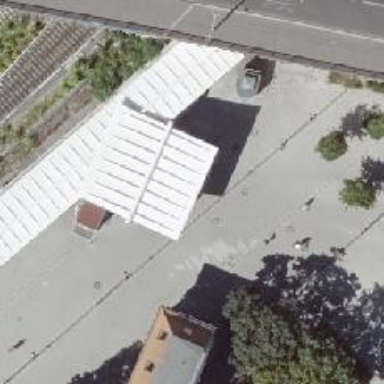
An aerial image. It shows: Subway entrance for railway system.